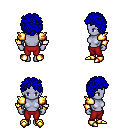
a pixel art fantasy rpg character, female body template, dark elf, purple skin, gold arm armor, red pants, blue curly afro hairstyle, gold boots, four views (front, back, left, right), 2x2 character sprite sheet, small pixel art, hard edges, no anti-aliasing